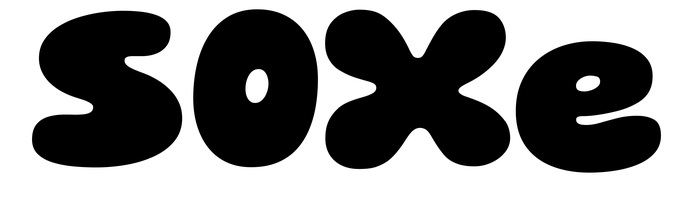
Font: Gluten_Black